Interaction volume radius: 10 \u00c5
Interaction volume height: 10 \u00c5
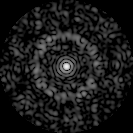
Disorder parameter: 0.7966